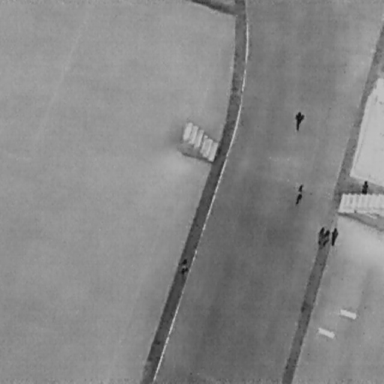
There are seven People in the infrared image.